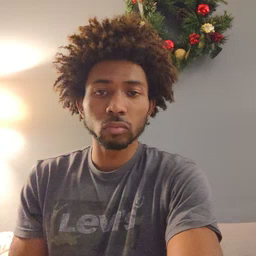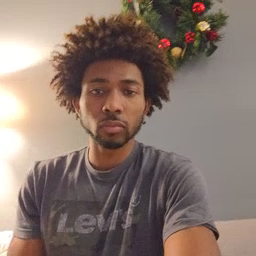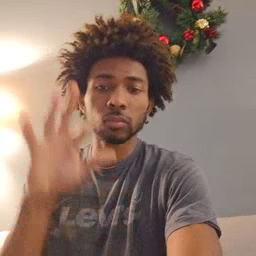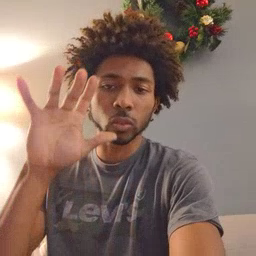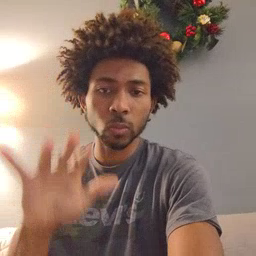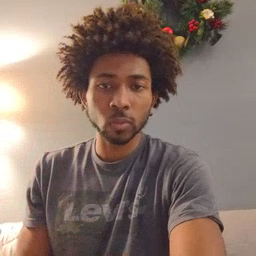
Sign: snow